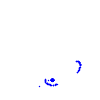
Particle: proton